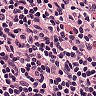
Metastatic tissue present: no